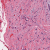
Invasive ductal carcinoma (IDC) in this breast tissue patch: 1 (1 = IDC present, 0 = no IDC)